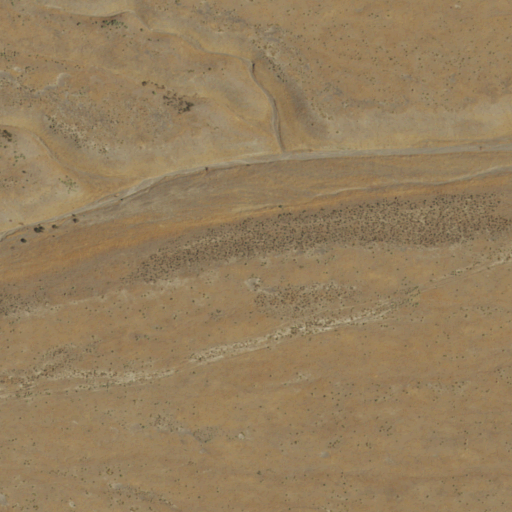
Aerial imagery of valley in Nevada named Rawhide Canyon containing only shrub